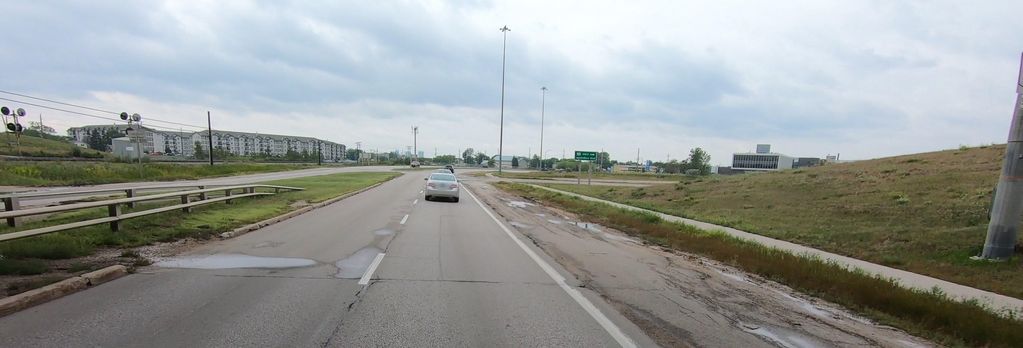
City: winnipeg